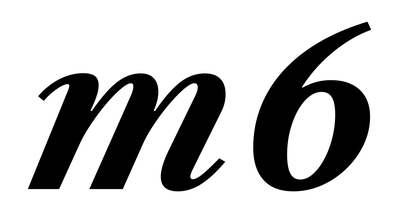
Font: LibreCaslonText-Italic_Bold_Italic